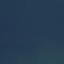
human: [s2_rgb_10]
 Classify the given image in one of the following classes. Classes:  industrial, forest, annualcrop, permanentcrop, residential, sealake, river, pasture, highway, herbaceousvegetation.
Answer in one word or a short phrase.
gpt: SeaLake